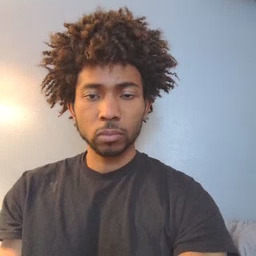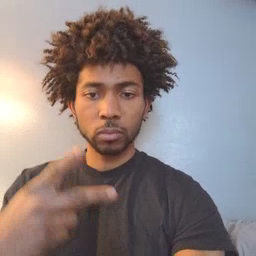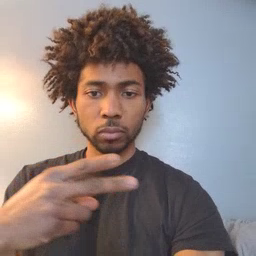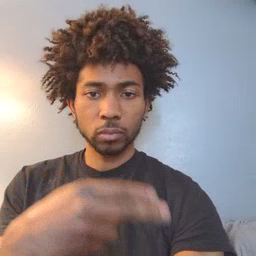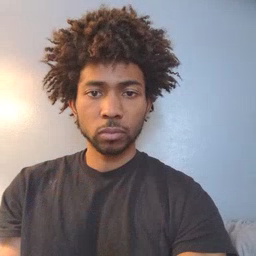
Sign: scissors